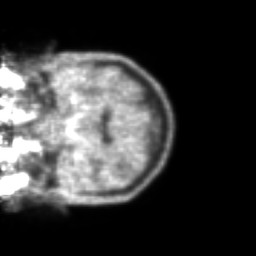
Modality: PET
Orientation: coronal
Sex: male
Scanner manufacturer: ge